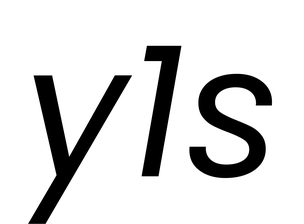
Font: Poppins-Italic